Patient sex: M
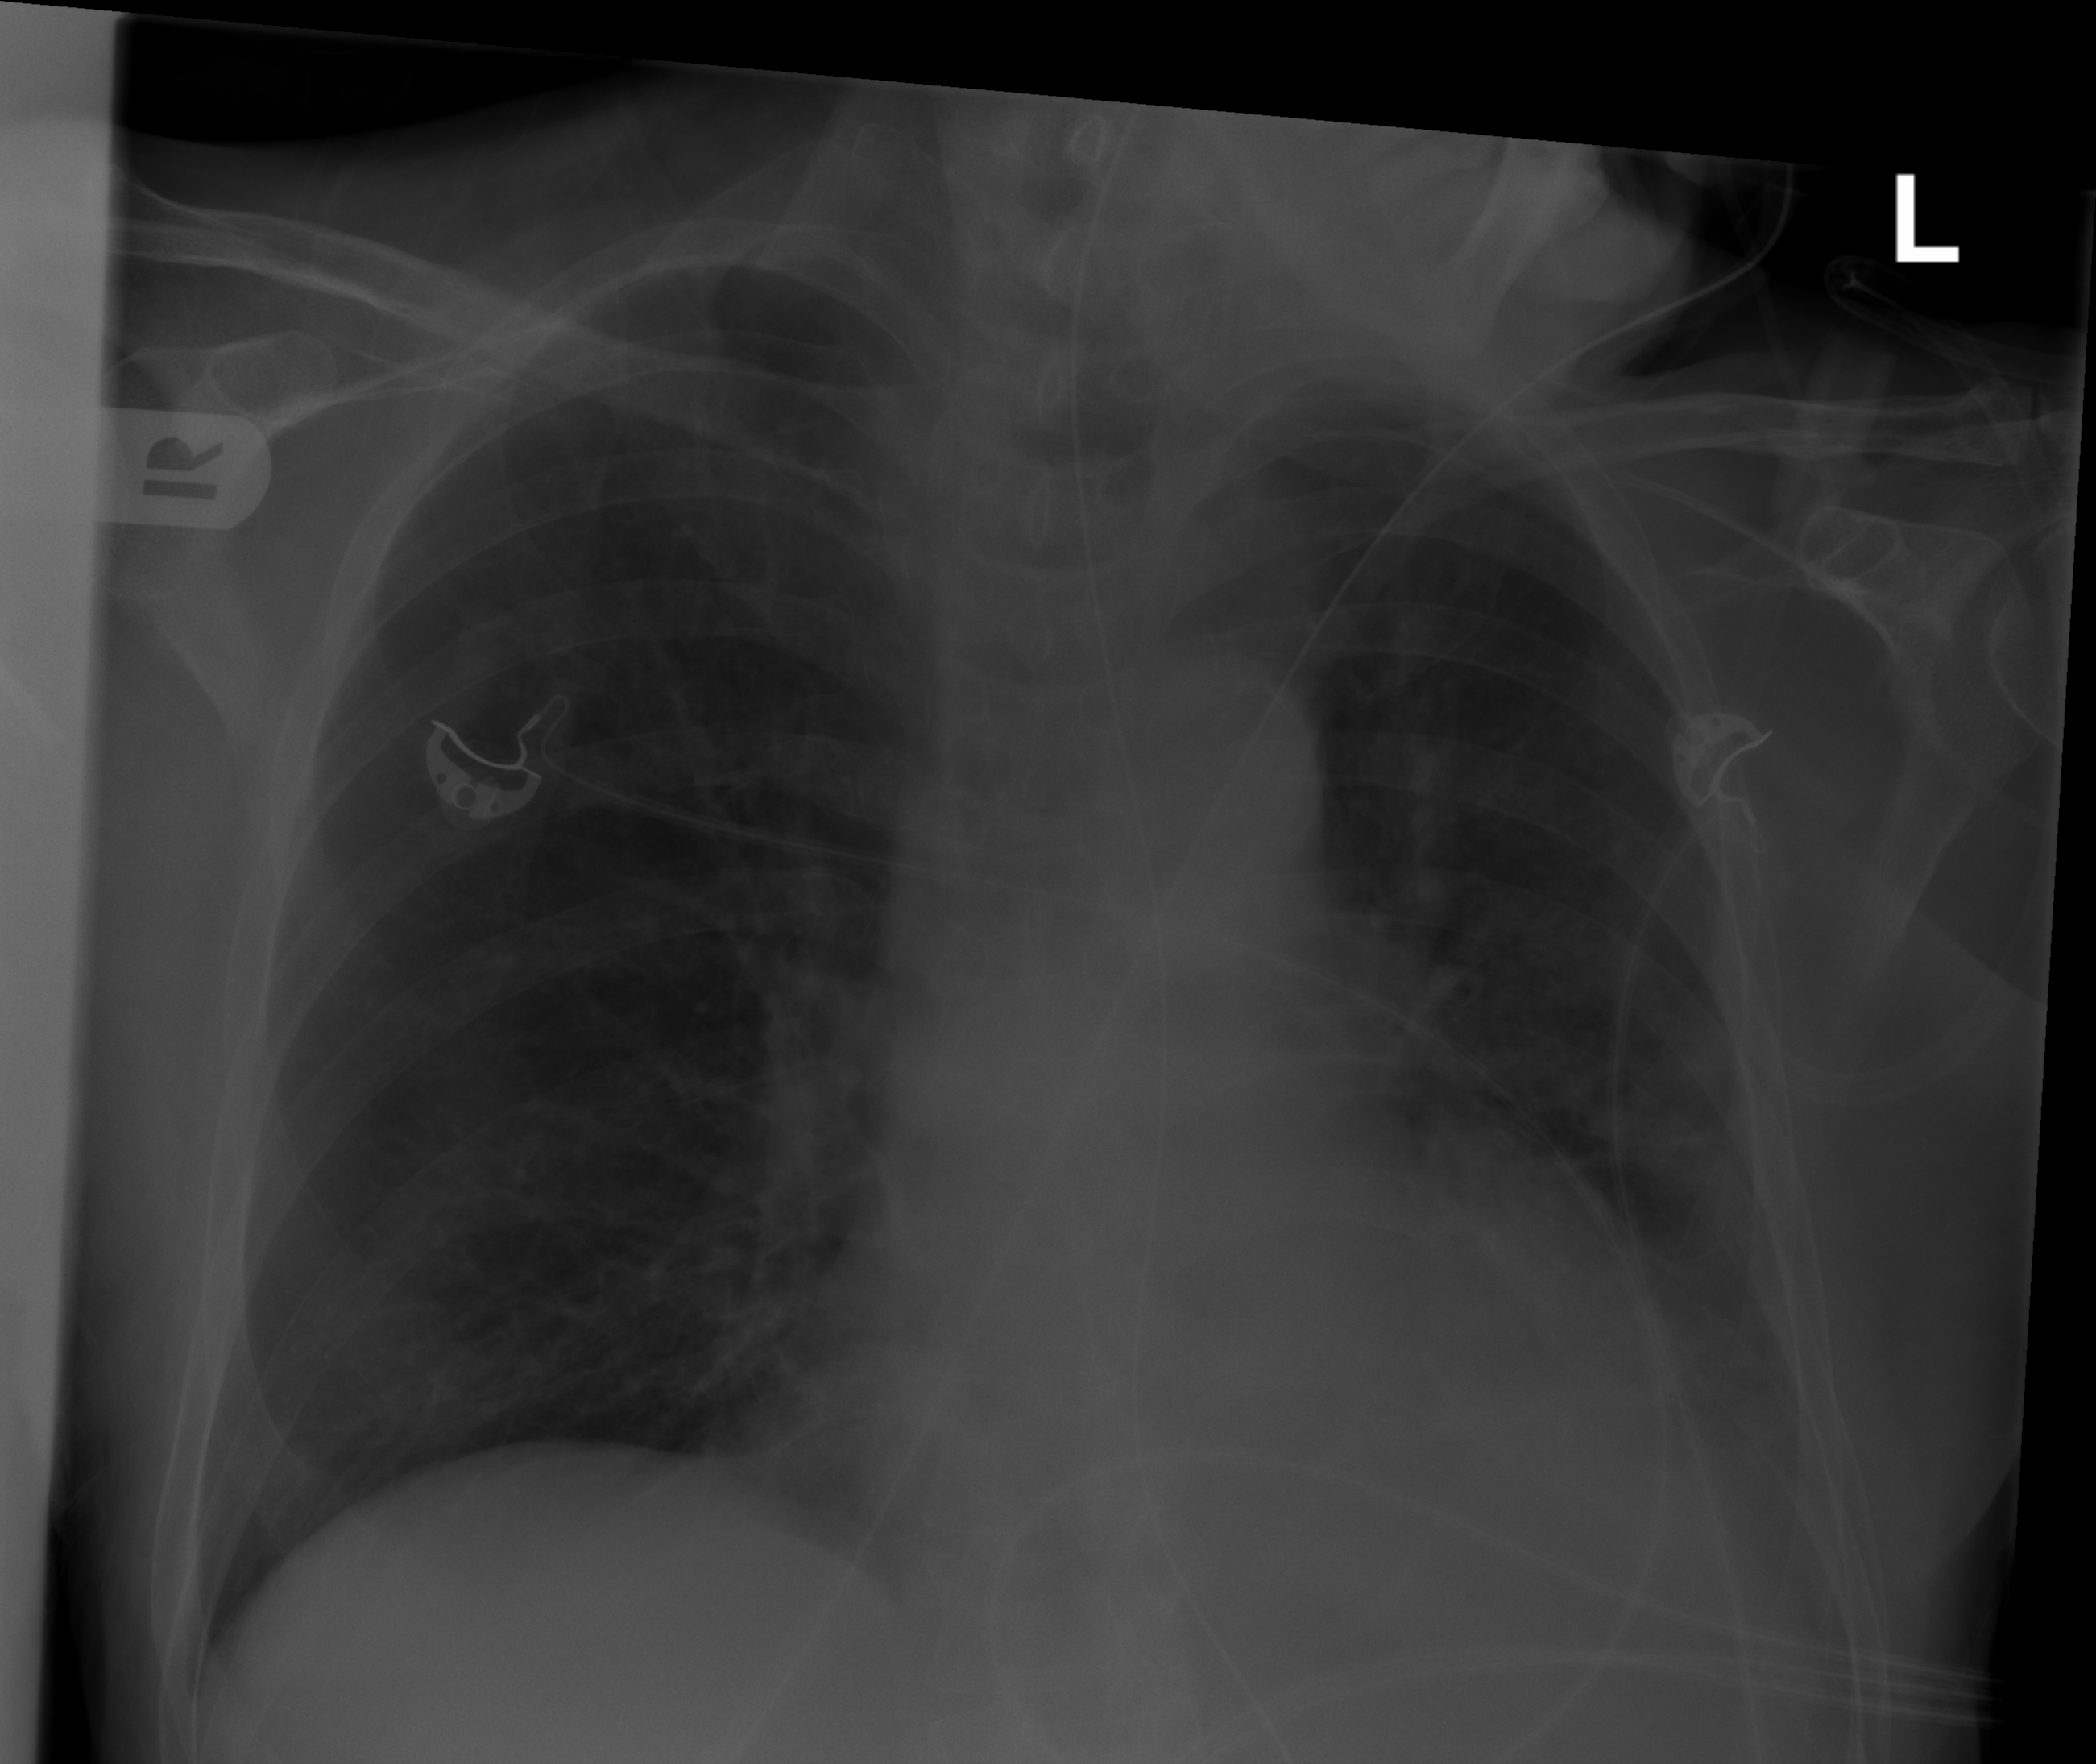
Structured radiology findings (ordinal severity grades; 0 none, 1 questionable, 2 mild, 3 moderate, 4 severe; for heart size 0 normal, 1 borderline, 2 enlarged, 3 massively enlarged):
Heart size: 1
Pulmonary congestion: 0
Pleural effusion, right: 0
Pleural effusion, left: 2
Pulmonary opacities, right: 0
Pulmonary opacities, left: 2
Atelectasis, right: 0
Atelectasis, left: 2